Question: I am programmatically adding a dynamic number of 'UIButton' which are labeled as hashtags to a compact view using Adaptive Layout. Is there a way for adaptive layout to automatically calculate when the width of the view is met and a new line is needed, or do I need to calculate that myself, then manually anchor the next row of buttons under the previous and so on?
My current source gives me the following image, where a second row is needed. Appreciate any direction on this.

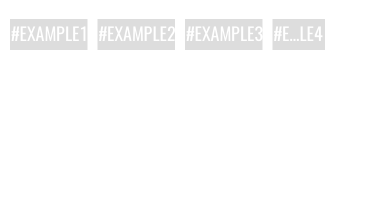
Answer: Auto layout cannot do this, so if you want to use individual buttons, you'll have to calculate it yourself. Another alternative would be to use a collection view which will automatically layout the buttons (cells).